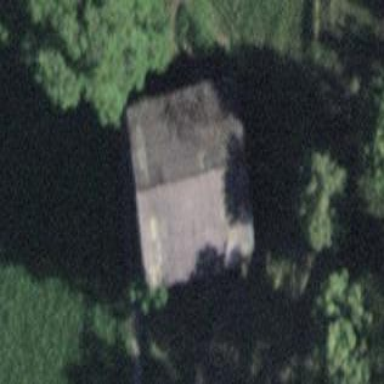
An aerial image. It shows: Shed building.